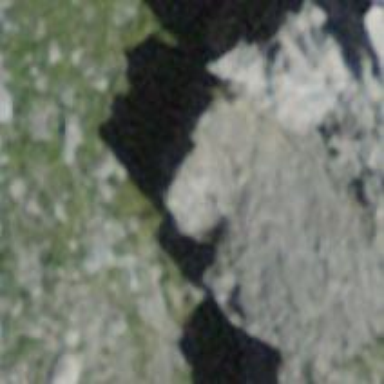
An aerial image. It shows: Natural cliff.